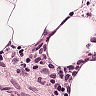
Metastatic tissue present: no